Question: What I did was to limit the size of the dropdown list of a selectbox to 8 by using javascript to make the dropdown short.
My problem is when i click the selectbox the Birthday also expand. How do i prevent the addon Birthday from expading while I'm selecting from the selectbox?
The problem starts when i put a javascript inside my selectbox to make the drop downbox short:
here is the script i put in the selectbox:
'''
onmousedown="if(this.options.length>8){this.size=8;}" onchange='this.size=0;' onblur="this.size=0;"
'''
current output: <URL>

html:
'''
<div class="col-sm-offset-1 col-sm-12">
<div class="form-group input-group">
<div class="btn-group input-group">
<span class="input-group-addon">Birthday</span>
<select name="month" onmousedown="if(this.options.length>8){this.size=8;}" onchange='this.size=0;' onblur="this.size=0;" class="btn btn-default" id="bmonth" data-container="body" data-placement="left" data-toggle="popover" data-content="Select your Birthday!" >
<option value="">Month</option>
</select>
<select name="day" onmousedown="if(this.options.length>8){this.size=8;}" onchange='this.size=0;' onblur="this.size=0;" class="btn btn-default" id="bday" data-container="body" data-placement="top" data-toggle="popover" data-content="Select your Birthday!" >
<option value="">Day</option>
</select>
<select name="year" onmousedown="if(this.options.length>8){this.size=8;}" onchange='this.size=0;' onblur="this.size=0;" class="btn btn-default" id="byear" data-container="body" data-placement="right" data-toggle="popover" data-content="Select your Birthday!" >
<option value="">Year</option>
</select>
</div>
</div>
</div>
'''
script:
'''
$(document).ready(function () {
var month = [], day = [], year = [];
for (var i = 1; i <= 12; i++) {
month.push(i);
}
for (var i = 1; i <= 31; i++) {
day.push(i);
}
for (var i = 1900; i <= (new Date().getFullYear()); i++) {
year.push(i);
}
$.each(day, function (index, d) {
$("#bday").append("<option value = '"+d+"'>"+d+"</option>");
});
$.each(month, function (index, m) {
$("#bmonth").append("<option value = '"+m+"'>"+m+"</option>");
});
$.each(year, function (index, y) {
$("#byear").append("<option value = '"+y+"'>"+y+"</option>");
});
});
'''
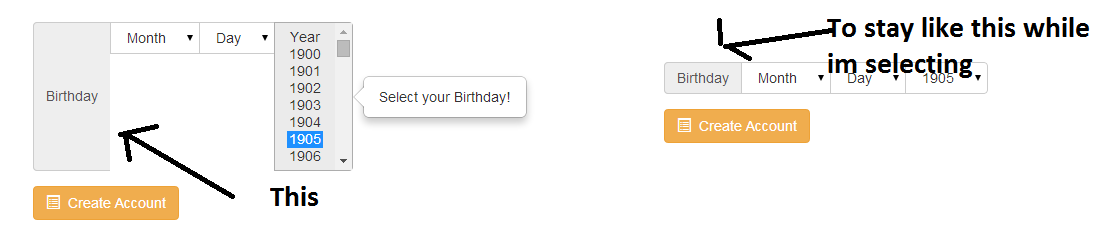
Answer: The 'span' with the text 'Birthday' is an in-line element which ignores height and width by default and fills the available space.
One way to work around it without changing the actual DOM structure is to apply a 'display: block' for example and and give it a 'height', 'width' and in your case a 'float: left' as well, similar to this:
'''
.fixedSize{
display: block;
width: 120px;
height: 32px;
float: left;
}
'''
Assign the class to the span, like this:
'''
<span class="input-group-addon fixedSize">Birthday</span>
'''
---
<URL> - Applying height and width to the span element
---
This is only one way but you can also wrap a div around it instead but you would need to apply CSS similar to the above then anyway.